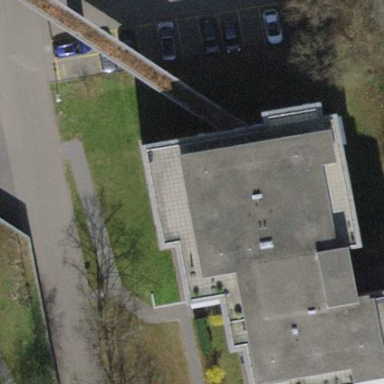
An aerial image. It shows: Nursing home building.